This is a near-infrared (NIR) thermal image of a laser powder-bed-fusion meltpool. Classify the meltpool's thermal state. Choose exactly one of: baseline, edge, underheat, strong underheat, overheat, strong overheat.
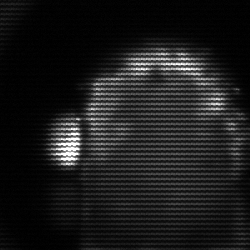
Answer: baseline